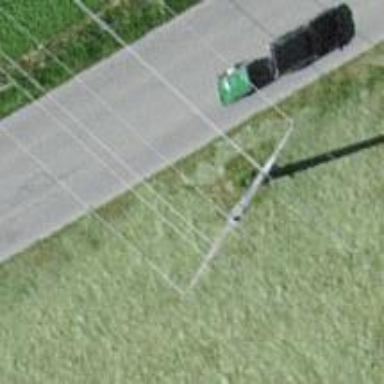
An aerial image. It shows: Power pole.